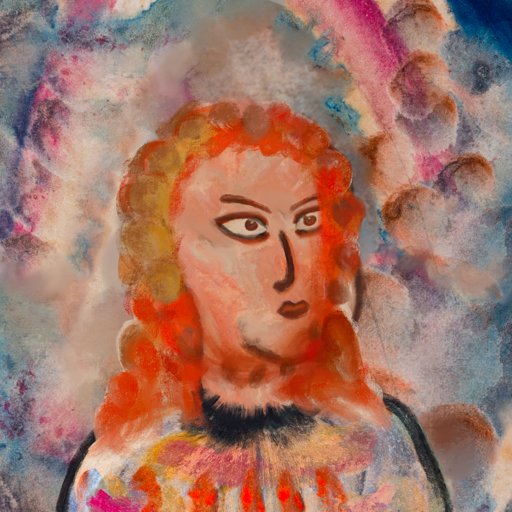
Background: Rupkatha, Head And Neck Side: Roy_Bahadur, Face Side: Roy_Bahadur, Bust: Childish, Hair Side: Rupkatha, Head Accessory: Blank, Second Necklace: Blank, Necklace: Blank, Baby: Blank